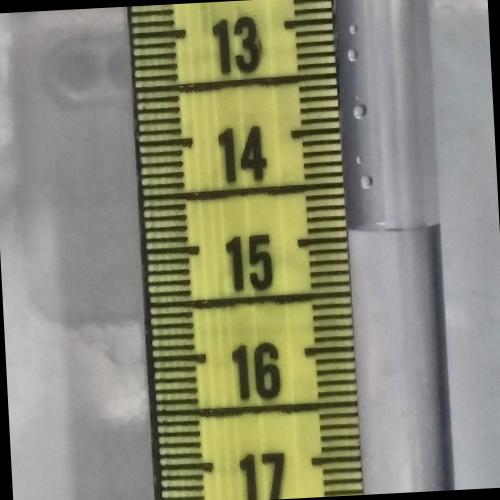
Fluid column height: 14.9 cm